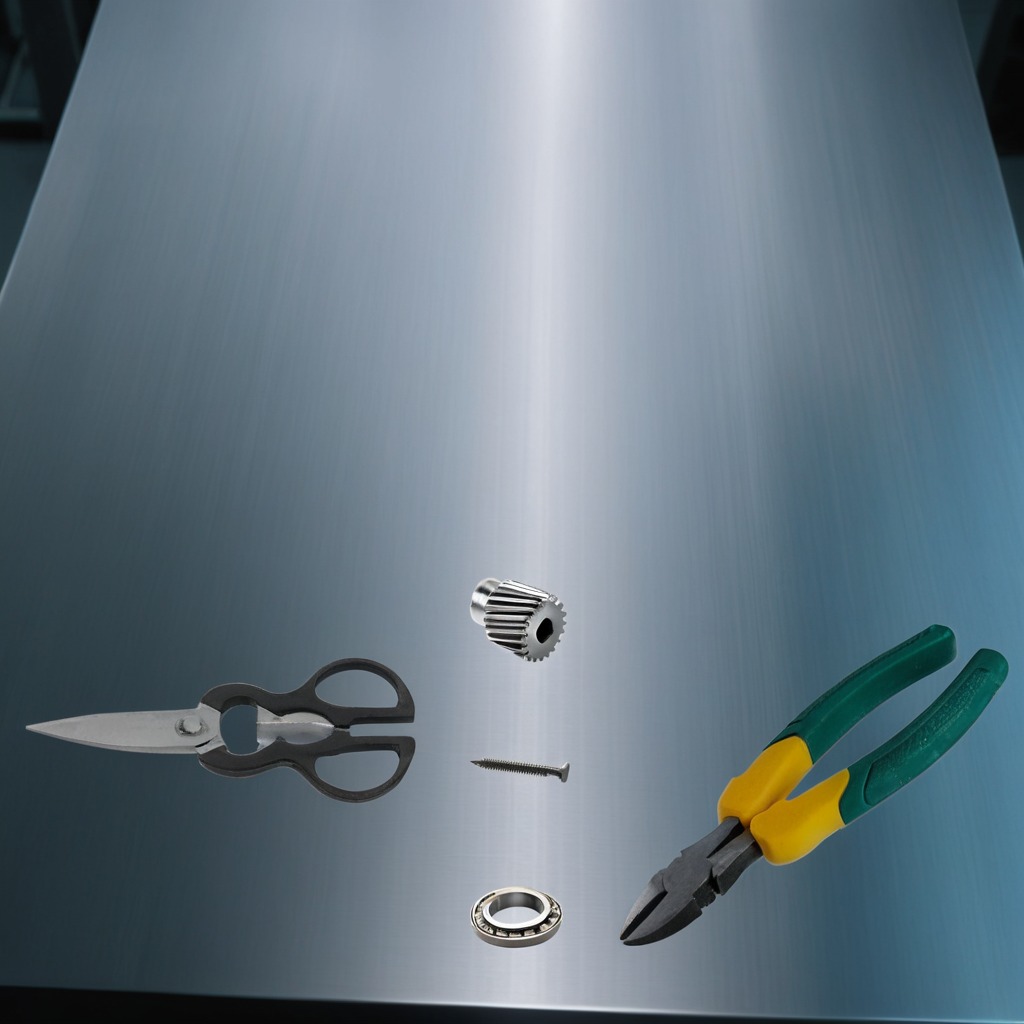
A ball bearing, a gear with teeth, a screw, pliers, and scissors are lying on the metal table.